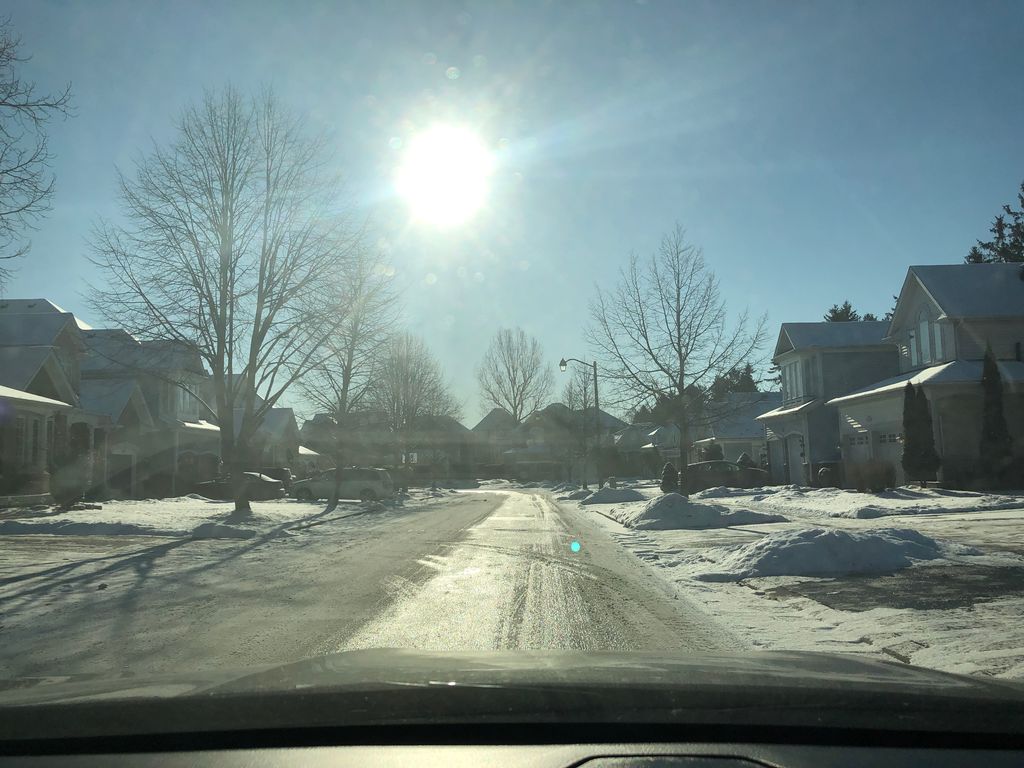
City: toronto